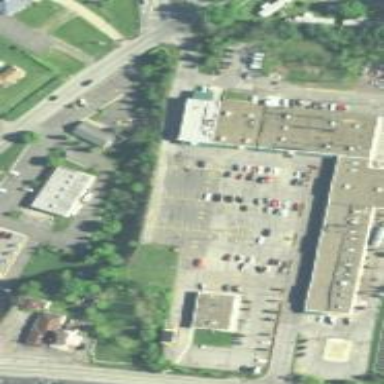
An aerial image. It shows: Commercial building.